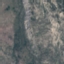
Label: HerbaceousVegetation